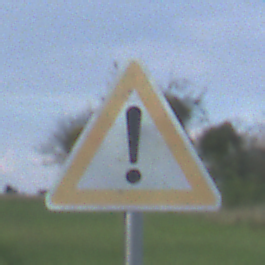
Verkehrszeichen: Gefahrenstelle
Umgebung: Outdoor, Nature
Tageszeit: MorningAfternoon
Wetter: PartlyCloudy
Licht: Natural
Jahreszeit: NotSpecified
Kontrast: MediumContrast